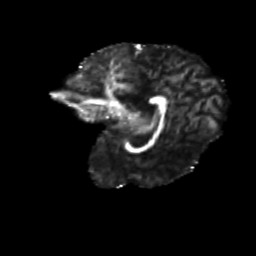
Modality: FA
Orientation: sagittal
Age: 12
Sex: female
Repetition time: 9.512 s
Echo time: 0.089 s